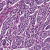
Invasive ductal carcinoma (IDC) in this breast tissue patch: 1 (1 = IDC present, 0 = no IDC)